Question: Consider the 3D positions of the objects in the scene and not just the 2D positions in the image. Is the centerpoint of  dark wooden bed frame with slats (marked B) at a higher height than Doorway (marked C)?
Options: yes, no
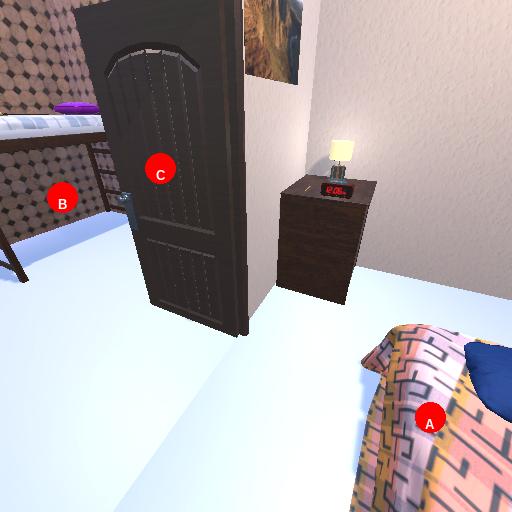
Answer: yes